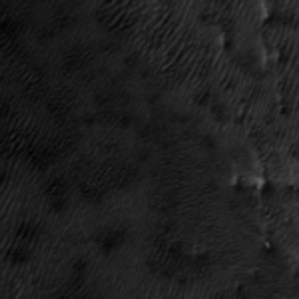
Label: frost